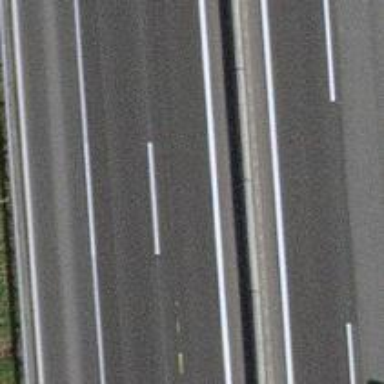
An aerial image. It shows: Asphalt motorway.